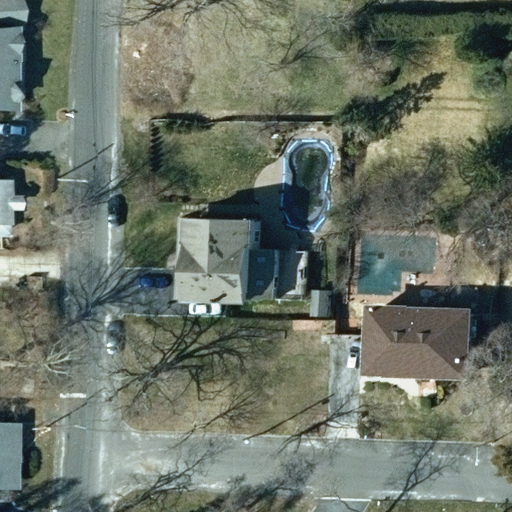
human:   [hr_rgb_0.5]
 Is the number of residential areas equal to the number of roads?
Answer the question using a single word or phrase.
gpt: no

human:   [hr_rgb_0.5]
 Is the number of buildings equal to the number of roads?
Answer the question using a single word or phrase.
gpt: no

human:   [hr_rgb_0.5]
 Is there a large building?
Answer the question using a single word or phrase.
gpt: no

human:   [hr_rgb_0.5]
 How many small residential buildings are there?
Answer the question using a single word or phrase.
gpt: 3

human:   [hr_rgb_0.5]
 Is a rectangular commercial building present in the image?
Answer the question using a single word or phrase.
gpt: no

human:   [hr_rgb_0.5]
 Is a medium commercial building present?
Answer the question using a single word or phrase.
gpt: no

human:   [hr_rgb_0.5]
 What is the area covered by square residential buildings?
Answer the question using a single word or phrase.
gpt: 0m2

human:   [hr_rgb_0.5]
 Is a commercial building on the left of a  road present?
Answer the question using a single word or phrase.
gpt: no

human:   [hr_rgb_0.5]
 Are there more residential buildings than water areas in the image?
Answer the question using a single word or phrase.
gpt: yes

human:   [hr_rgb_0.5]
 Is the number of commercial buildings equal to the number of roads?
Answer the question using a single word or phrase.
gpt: no

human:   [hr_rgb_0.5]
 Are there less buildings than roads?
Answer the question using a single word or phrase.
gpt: no

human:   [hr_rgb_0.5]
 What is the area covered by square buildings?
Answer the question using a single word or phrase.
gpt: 0m2

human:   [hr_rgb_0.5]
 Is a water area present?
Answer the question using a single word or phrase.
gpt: no

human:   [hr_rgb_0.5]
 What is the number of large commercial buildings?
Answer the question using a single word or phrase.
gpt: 0

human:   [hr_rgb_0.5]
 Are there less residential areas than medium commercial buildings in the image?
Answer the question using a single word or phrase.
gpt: no

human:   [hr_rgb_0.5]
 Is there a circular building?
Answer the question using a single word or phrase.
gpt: no

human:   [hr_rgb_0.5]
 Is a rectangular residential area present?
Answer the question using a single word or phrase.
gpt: yes

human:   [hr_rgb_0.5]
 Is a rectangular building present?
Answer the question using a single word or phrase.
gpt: yes

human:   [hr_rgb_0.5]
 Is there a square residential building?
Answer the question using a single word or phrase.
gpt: no

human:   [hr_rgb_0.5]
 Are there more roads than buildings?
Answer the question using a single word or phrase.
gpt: no

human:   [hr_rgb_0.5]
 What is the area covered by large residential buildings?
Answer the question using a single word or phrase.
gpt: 0m2

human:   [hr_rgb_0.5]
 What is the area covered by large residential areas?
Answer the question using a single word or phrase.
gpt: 10637m2

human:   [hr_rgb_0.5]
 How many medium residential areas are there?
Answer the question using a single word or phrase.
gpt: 0

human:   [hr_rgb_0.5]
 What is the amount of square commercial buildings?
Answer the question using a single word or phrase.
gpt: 0

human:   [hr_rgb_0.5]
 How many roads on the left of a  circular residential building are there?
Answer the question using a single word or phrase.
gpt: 0

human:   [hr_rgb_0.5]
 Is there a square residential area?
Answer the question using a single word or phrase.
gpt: no

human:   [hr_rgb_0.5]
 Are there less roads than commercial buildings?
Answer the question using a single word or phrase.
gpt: no

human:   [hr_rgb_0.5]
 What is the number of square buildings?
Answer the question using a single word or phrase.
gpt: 0

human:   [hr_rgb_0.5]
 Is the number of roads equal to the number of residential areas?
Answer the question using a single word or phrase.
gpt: no

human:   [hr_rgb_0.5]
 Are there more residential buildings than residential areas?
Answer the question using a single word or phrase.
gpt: yes

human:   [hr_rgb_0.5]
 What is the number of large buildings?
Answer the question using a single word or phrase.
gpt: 0

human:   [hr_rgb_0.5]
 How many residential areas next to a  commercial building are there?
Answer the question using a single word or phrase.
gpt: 0

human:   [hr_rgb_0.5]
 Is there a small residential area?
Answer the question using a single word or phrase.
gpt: no

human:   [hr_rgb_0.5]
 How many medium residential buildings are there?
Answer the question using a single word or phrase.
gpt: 2

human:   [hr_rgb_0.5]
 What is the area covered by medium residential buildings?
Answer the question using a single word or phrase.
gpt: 732m2

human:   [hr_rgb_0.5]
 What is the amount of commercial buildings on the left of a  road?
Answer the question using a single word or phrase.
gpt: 0